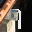
Label: 7